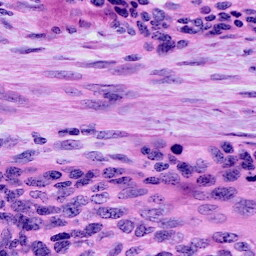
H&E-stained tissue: Cervix